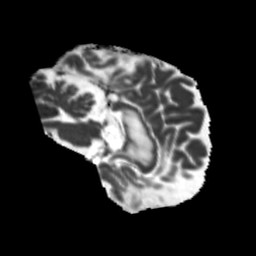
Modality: MD
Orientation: sagittal
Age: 46
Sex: male
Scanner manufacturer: siemens
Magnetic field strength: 3 T
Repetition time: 5.25 s
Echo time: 0.08 s